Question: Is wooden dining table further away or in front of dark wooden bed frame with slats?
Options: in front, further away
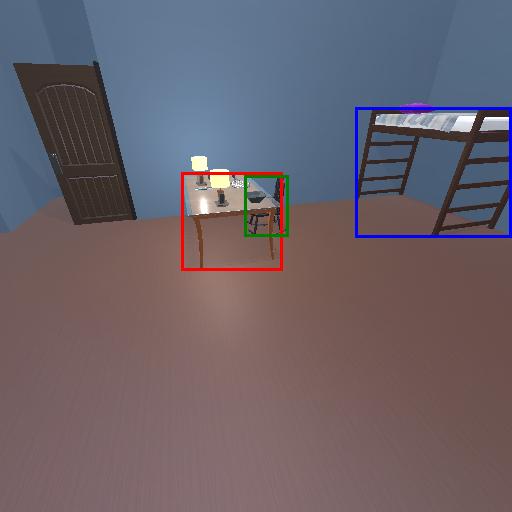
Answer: in front